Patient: sex F, age 35
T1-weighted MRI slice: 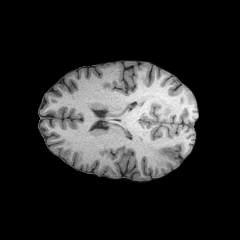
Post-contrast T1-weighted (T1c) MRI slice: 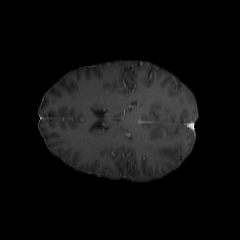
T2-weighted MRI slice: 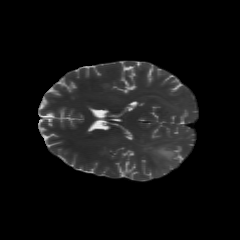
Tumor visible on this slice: yes
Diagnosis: Astrocytoma, IDH-mutant
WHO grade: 2